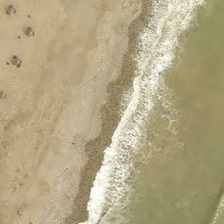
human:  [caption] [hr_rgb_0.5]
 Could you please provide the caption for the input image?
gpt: some macadom between the brown sand and epinephelos sea .

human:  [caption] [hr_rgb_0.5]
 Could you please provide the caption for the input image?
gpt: the sea water swashes against the beach .

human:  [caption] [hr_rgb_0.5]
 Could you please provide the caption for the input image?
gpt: seven items are on the beach and the water is brown .

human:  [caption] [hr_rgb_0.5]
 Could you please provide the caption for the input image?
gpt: the sea water swashes against the beach .

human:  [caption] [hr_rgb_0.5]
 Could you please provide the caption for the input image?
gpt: white waves are between yellow beach and green ocean .